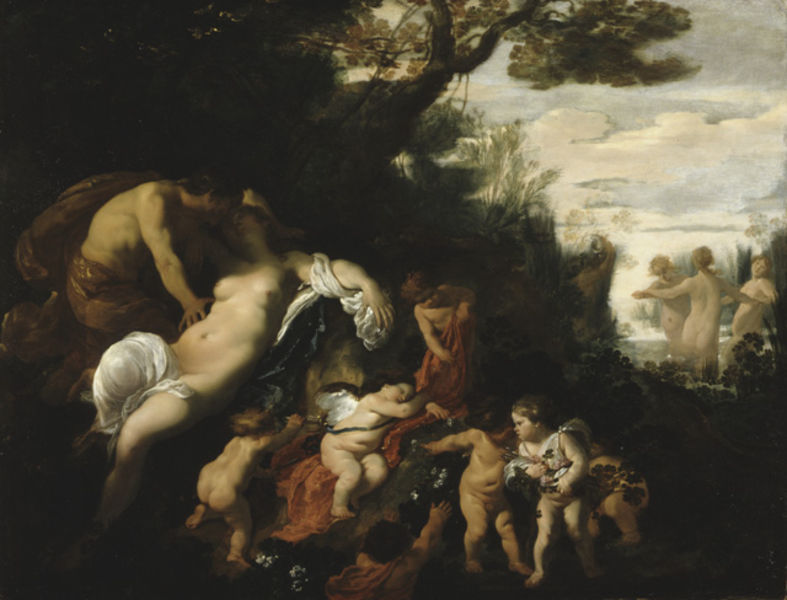
Titel: Venus und Adonis
Künstler: Johann Liss
Standort: Karlsruhe
Institution: Staatliche Kunsthalle Karlsruhe
Schlagwörter: akt, baum, blau, dunkel, flügel, gemälde, gott, himmel, mann, meer, nackt, rubens, schatten, schlaf, umhang, wasser, weiß, wolken, baden, badende, bäume, frauen, grün, landschaft, menschen, mädchen, see, teich, ufer, blumen, braun, brust, bunt, busen, damen, frau, hell, licht, orange, gras, rot, tiere, tuch, malerei, tanz, alt, barock, natur, gewässer, sonne, gewand, haare, stoff, tücher, drei, familie, paar, pflanzen, tanzen, tänzerinnen, kontrast, renaissance, rokoko, wald, kinder, engel, putto, brüste, kuss, küssen, liebe, zärtlichkeit, liegen, schlafen, picknick, romantik, grazien, spielen, draussen, tiefe, nabel, bauch, halbnackt, nackte, erotik, liegend, bad, waschen, nacktheit, lichtung, nakt, popo, sex, jungfrau, göttin, orgie, liege, liebespaar, verführung, üppig, verliebt, götter, zeus, lust, mythos, dramatik, mittelalter, nymphen, nackte frau, venus, chiaroscuro, reigen, sechs, putten, babies, geliebte, mars, putti, liegt, zwitter, cupido, friedlich, adonis, wassser, lustspiel, puten, rococo, potto, daphne, drei grazien, nackte haut, dunkelmalerei, nudismus, brqun, leigt, kontrast schlaglicht, uerotik, küsst, enengel, mytholoogie, eroitk, lustspieö